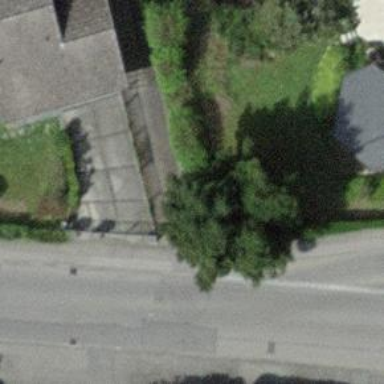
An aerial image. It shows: Bollard barrier.